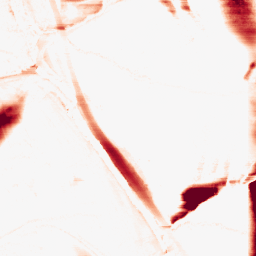
Category: morphological
Decomposition family: morphological_rect
Decomposition parameters: operation: opening
width: 50
height: 5
Upsampling method: cubic_catmull_rom
Upsampling parameters: scale: 8
Upsampling scale: 8